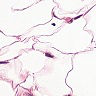
Metastatic tissue present: no